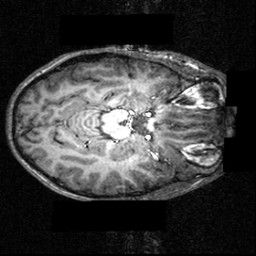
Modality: T1w
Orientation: axial
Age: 12
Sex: male
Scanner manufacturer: siemens
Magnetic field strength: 3.951 T
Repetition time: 1.5 s
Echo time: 0.00335 s